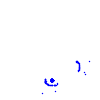
Particle: proton